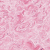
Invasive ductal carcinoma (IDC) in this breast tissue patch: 0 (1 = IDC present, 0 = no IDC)